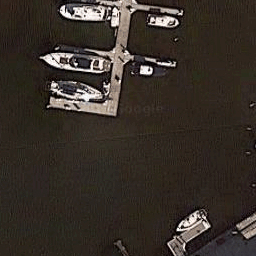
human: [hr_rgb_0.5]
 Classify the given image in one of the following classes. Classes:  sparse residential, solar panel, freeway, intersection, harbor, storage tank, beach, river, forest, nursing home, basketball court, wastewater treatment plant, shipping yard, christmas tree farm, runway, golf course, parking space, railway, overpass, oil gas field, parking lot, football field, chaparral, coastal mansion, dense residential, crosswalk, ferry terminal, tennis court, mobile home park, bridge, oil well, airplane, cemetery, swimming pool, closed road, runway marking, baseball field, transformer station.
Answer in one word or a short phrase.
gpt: harbor